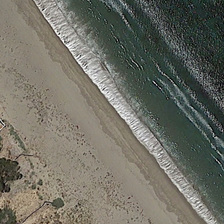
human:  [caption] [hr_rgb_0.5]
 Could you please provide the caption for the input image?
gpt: white waves in green ocean is near yellow beach and several green trees .

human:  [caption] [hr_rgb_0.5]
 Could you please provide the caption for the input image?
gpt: white waves in green ocean is near yellow beach and several green trees .

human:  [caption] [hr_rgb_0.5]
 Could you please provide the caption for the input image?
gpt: white waves in green ocean is near yellow beach and several green trees .

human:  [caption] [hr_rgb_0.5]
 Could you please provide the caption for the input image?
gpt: white waves in green ocean is near yellow beach and several green trees .

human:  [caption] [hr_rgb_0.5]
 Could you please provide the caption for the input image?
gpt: white waves in green ocean is near yellow beach and several green trees .